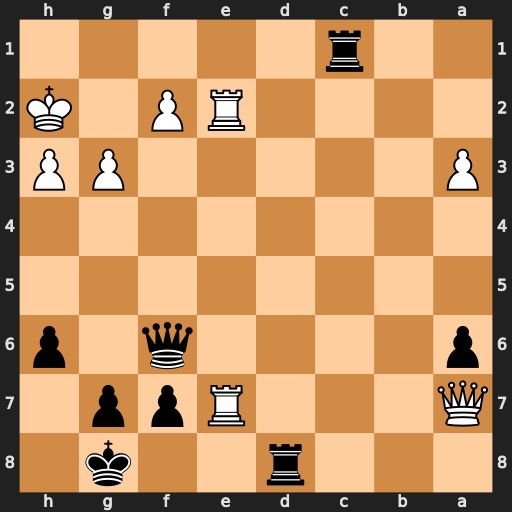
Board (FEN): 3r2k1/Q3Rpp1/p4q1p/8/8/P5PP/4RP1K/2r5
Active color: b
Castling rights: -
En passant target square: -
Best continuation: Qf3 Re1 Rc2 Kg1 Rdd2